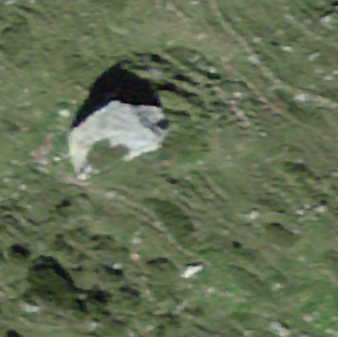
Label: bouldering_area